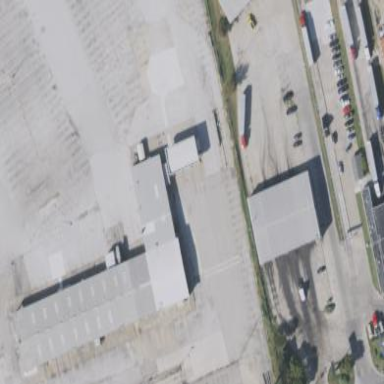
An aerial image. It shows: Car repair building.